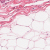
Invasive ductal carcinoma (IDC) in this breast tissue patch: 0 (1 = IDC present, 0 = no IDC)